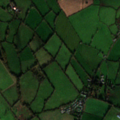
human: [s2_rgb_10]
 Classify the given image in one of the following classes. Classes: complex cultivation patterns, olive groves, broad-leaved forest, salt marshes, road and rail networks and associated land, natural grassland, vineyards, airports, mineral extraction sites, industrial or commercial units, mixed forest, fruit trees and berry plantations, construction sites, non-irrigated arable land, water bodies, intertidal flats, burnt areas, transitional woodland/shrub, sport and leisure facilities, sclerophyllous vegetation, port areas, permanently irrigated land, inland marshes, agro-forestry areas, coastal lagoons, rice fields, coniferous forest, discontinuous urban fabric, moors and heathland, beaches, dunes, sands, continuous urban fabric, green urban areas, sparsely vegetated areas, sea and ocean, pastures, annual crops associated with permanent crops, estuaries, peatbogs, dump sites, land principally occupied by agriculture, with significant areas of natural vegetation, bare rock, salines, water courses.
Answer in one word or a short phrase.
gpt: pastures